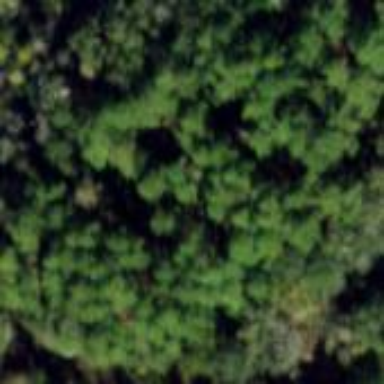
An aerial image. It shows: Forest dominated by needle-leaved trees.